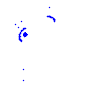
Particle: electron